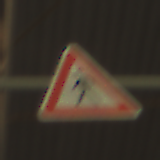
Verkehrszeichen: FussgaengerRechts
Umgebung: Indoor, Urban
Tageszeit: Midday
Wetter: NotSpecified
Licht: Natural
Jahreszeit: NotSpecified
Kontrast: MediumContrast